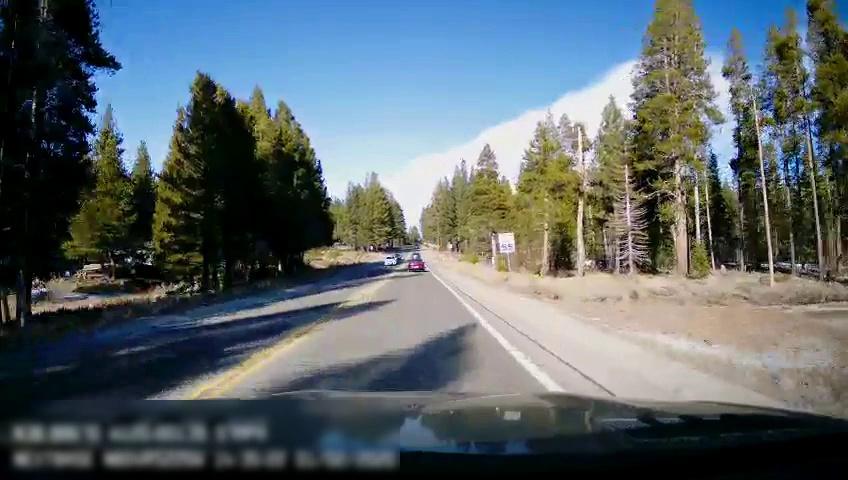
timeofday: Day
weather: Sunny
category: Drivable Space
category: Vehicles | Car
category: Vehicles | SUV
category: Lanes | Current Lane
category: Lanes | Current Lane
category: Traffic | Signs